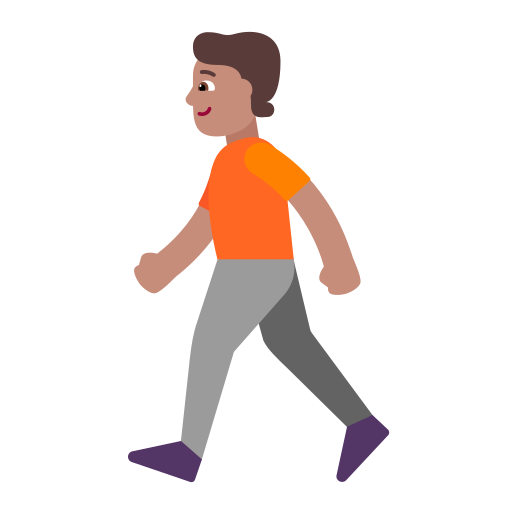
person walking flat